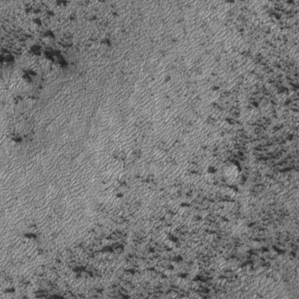
Label: frost